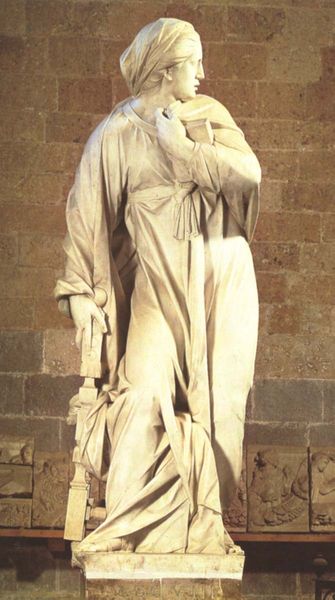
Titel: Maria aus der Verkündigungsgruppe
Künstler: Francesco Mochi
Institution: Orvieto, Museo dell’ Opera del Duomo
Schlagwörter: fuß, körper, umhang, weiß, finger, frau, holz, kleid, marmor, nase, profil, blick, gürtel, tuch, schleife, bibel, entsetzen, falten, gesicht, halten, lang, mensch, sehen, sockel, stehen, stein, blicken, kirche, gewand, haare, mantel, stehend, stock, skulptur, statue, ton, bein, farbig, stab, mauer, drehen, füsse, angst, kopftuch, faltig, festhalten, geländer, faltenwurf, plastik, podest, poliert, warten, foto, fugen, buch, pfahl, seite, staunen, fries, sandale, erschreckt, stuhlbein, museum, turban, mamor, umdrehen, verwunderung, stok, finder, ttuch, wundern, stuhlnbein, oliewert